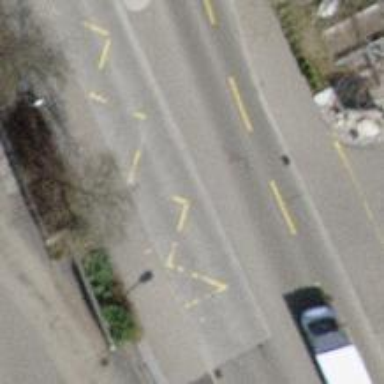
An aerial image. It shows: Public transport stop position.